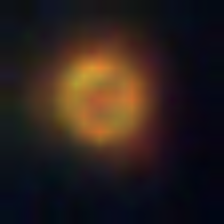
Taxon: NanoPlankton
Group: Other